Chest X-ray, AP view. Patient: 59 years old, sex M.
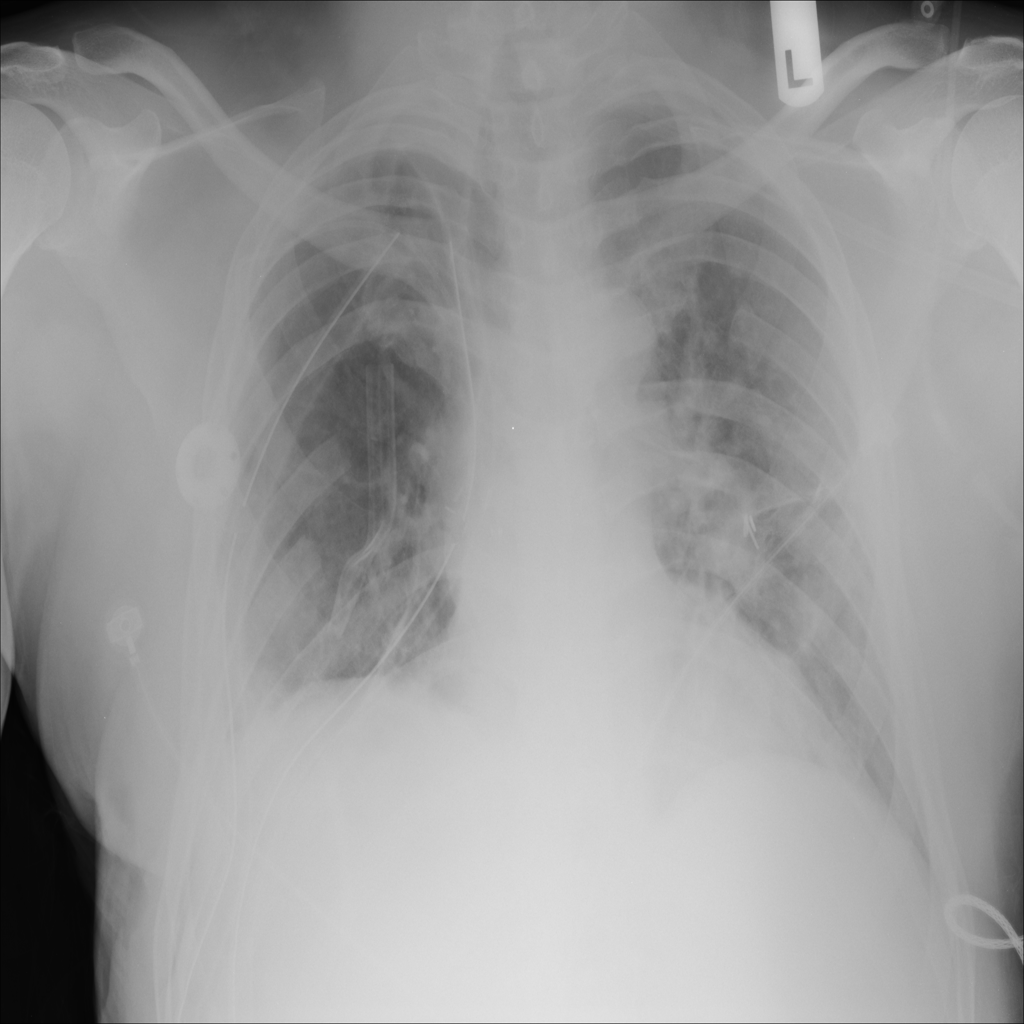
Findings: Infiltration